Field crop: maize
Growth stage: 1
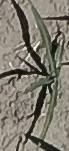
Species: sorghum